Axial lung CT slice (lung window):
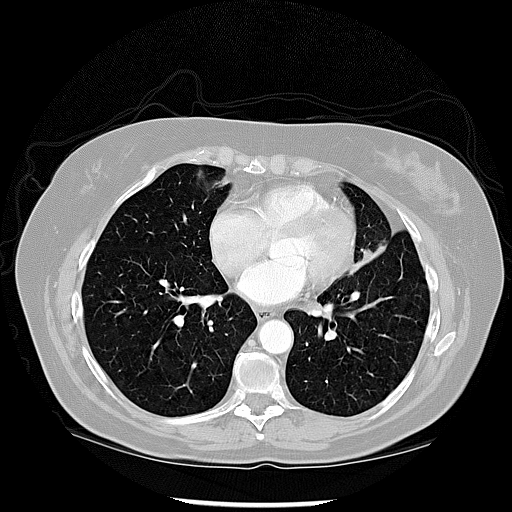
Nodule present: no